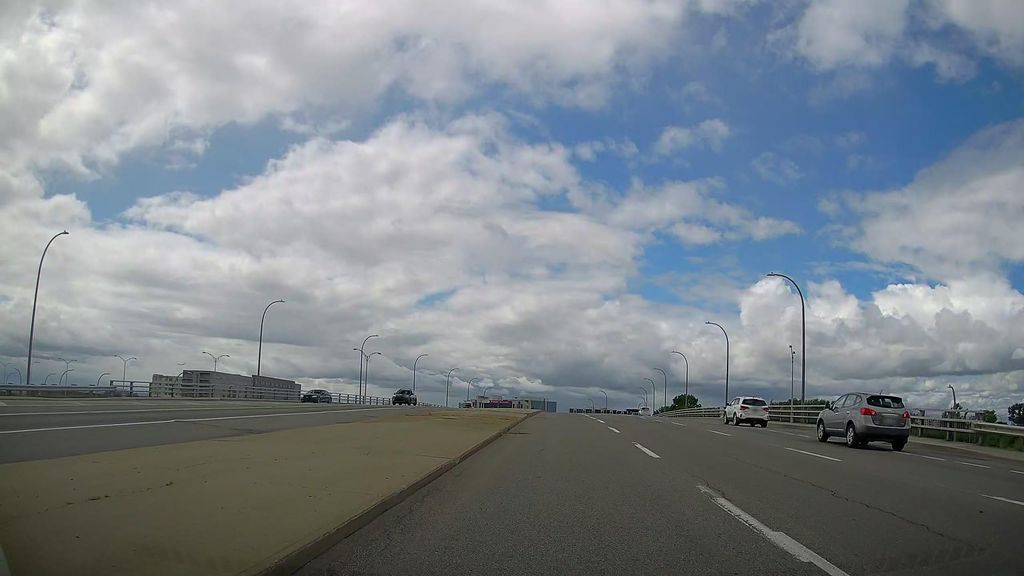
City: montreal